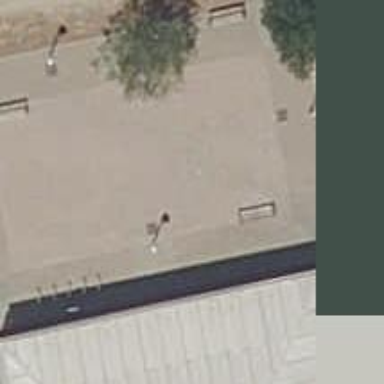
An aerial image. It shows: Bicycle parking area with stands available.